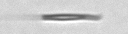
Label: fiber